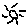
Label: sun